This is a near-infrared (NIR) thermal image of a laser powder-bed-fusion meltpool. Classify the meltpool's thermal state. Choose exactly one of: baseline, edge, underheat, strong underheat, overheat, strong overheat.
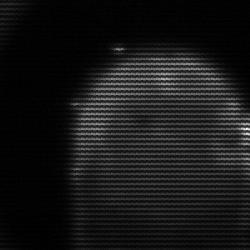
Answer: edge